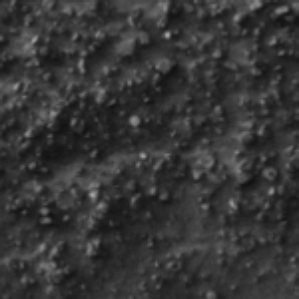
Label: frost